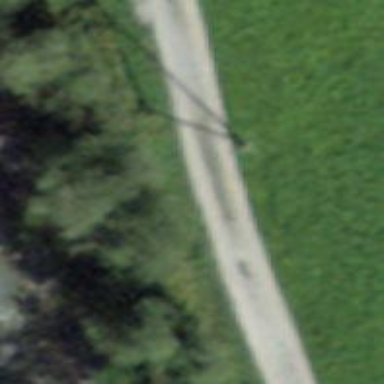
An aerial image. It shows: Minor power line with three cables.